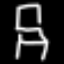
Label: chair